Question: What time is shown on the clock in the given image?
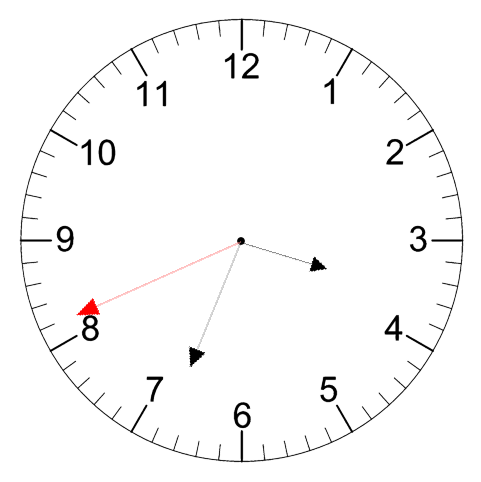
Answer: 03:33:41